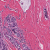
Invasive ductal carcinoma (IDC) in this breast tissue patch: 0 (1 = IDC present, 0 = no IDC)